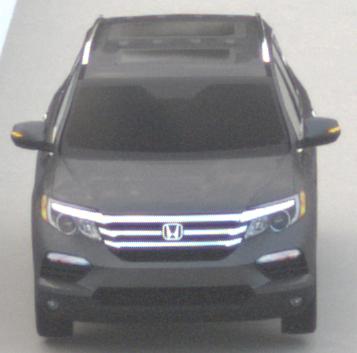
Make: Honda
Model: Pilot
Detailed model: 3
Model produced from: 2015
Model produced until: 2022
Doors: 5
Color: gray
Road condition: dry road
Daytime: morning or afternoon
Contrast: low contrast